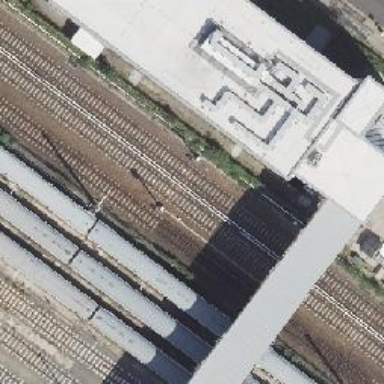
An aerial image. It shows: Railway signal.